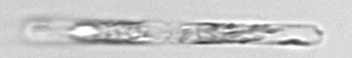
Label: Dactyliosolen_fragilissimus